Question: I've put an image in the background of a website I'm building, but it's not showing up. I ran inspect mode through Google chrome and the image is greyed out and not being applied.

My css code:
'''
body {
font-family: Raleway;
margin: 0;
background-image: url(background.png);
}
'''
I don't have the image listed in the index.html, but it is saved in the images folder. Other images that are listed in the index.html show-up.
I'm creating this site under localhost before publishing it, so I don't have a link to post. However, a link to the image is below.
<URL>
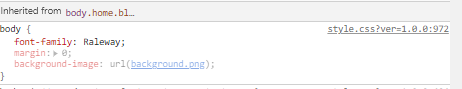
Answer: Is the image located in the same folder as your index.html? If it is in another folder then you need to reference the file path. <URL>'